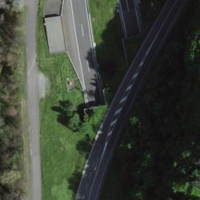
EUNIS habitat code: 57
Species observed at this site:
Vulpes vulpes